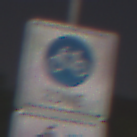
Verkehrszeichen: BeginnFahrradzone
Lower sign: EinspurigeFahrzeugeFrei2
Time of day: Night
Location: Outdoor (Nature)
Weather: Clear
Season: NotSpecified
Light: Natural